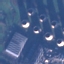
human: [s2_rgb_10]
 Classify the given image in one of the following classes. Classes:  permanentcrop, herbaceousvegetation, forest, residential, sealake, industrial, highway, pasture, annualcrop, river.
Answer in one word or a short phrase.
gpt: Industrial